Field crop: tomato
Growth stage: 1
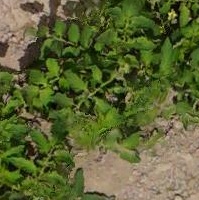
Species: tomato